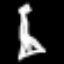
Label: The Eiffel Tower